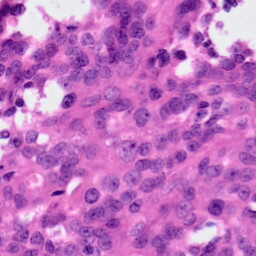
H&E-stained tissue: Ovarian